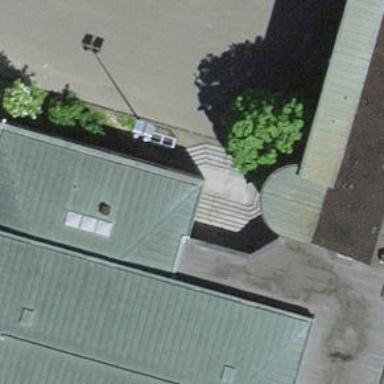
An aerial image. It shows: Steps made of asphalt.